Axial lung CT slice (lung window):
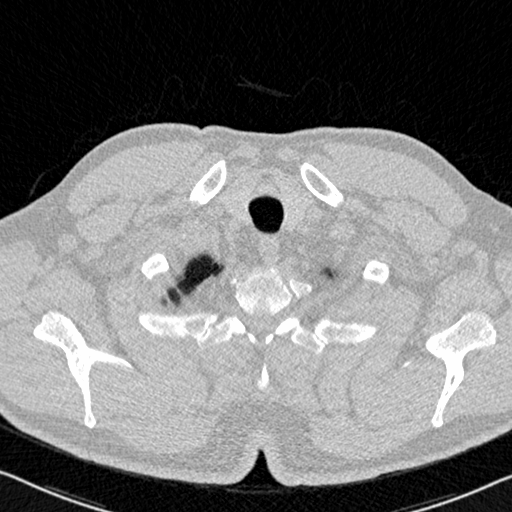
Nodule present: no